Question: I'm working on a project. I need to get a list from MySql database and list it. I'm using JSF 2.1 Primeface 3.5 and Eclipse Juno. I run my code but it doesn't work. You can see my codes in below
'''
//LOGIN CLASS
import parts
@ManagedBean
@SessionScoped
public class Login {
private String username, password;
private PreparedStatement ps, ps2;
private ResultSet rs, rs2;
private List<Application> applications = new ArrayList<Application>();;
private Application selectedApplication;
// GETTERS SETTERS
public String login() {
Connection object = new Connection();
try {
ps = nesne
.getCon()
.prepareStatement(
"select Username, Password from company where Username=? and Password=?");
ps.setString(1, getUsername());
ps.setString(2, getPassword());
rs = ps.executeQuery();
while (rs.next()) {
getList();
return "application";
}
} catch (Exception e) {
System.err.println(e);
}
return "confirm";
}
private List<Application> getList() {
Baglanti nesne = new Baglanti();
try {
ps2 = nesne
.getCon()
.prepareStatement(
"select ApplicationName from application where CompanyID=(select ID from company "
+ "where Username=? and Password=?)");
ps2.setString(1, getUsername());
ps2.setString(2, getPassword());
rs2 = ps2.executeQuery();
while (rs2.next()) {
Application obj = new Application();
obj.setApplicationName(rs2.getString("ApplicationName"));
applications.add(obj);
}
} catch (Exception e) {
System.err.println(e);
}
return applications;
}
'''
APPLICATION CLASS
'''
import javax.faces.bean.ManagedBean;
import javax.faces.bean.SessionScoped;
@ManagedBean
@SessionScoped
public class Application {
private int ID;
private int CompanyID;
private String Type;
private Date Date;
private String ApplicationName;
private int CurrentMessageCount;
private int MaxMessage;
private String isPro;
//GETTERS SETTERS
'''
application.xhtml
'''
<!DOCTYPE html PUBLIC "-//W3C//DTD XHTML 1.0 Transitional//EN"
"http://www.w3.org/TR/xhtml1/DTD/xhtml1-transitional.dtd">
<html xmlns="http://www.w3.org/1999/xhtml"
xmlns:h="http://java.sun.com/jsf/html"
xmlns:f="http://java.sun.com/jsf/core"
xmlns:p="http://primefaces.org/ui">
<h:head>
<title>Login Confirmed</title>
</h:head>
<h:body>
<h1 class="ui-widget-header ui-corner-all" align="center">Application
List</h1>
<br />
<h:form id="form">
<p:growl id="msgs" showDetail="true" />
<p:dataTable id="applications" var="application"
value="#{login.applications}">
<p:column headerText="Application" style="width:24%">
<h:outputText value="#{login.applications}" />
</p:column>
<p:column style="width:4%">
<p:commandButton id="selectButton" icon="ui-icon-search"
title="View">
<f:setPropertyActionListener value="#{application}"
target="#{login.selectedApplication}" />
</p:commandButton>
</p:column>
</p:dataTable>
</h:form>
'''
I can login properly after that i saw this page.

Now where is my mistake?
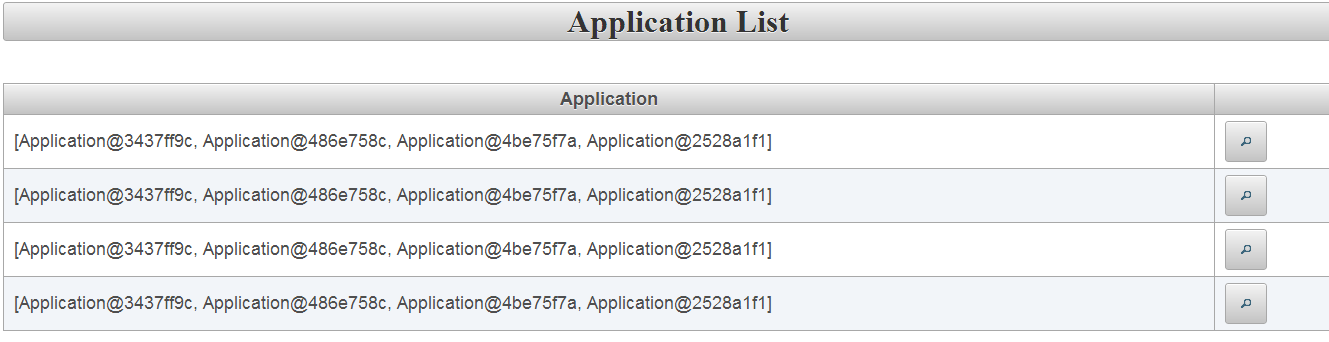
Answer: Your 'var="application"' is conflicting with the implicit EL object referring the application context (the 'ServletContext'). <URL>. Memorize them. You should never declare an EL variable on exactly those names.
Give it a different name. E.g. 'var="app"', 'var="_application"', etc.